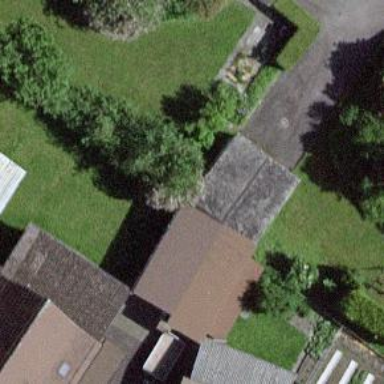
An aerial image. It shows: Garage building.